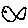
Label: fish